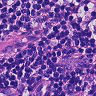
Metastatic tissue present: yes